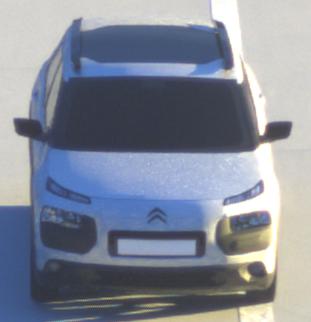
Make: Citroen
Model: C4 Cactus PureTech 75
Detailed model: C4 Cactus
Model produced from: 2014/09
Model produced until: 2015/03
Doors: 5
Color: white
Road condition: dry road
Daytime: sunrise or sunset
Contrast: medium contrast